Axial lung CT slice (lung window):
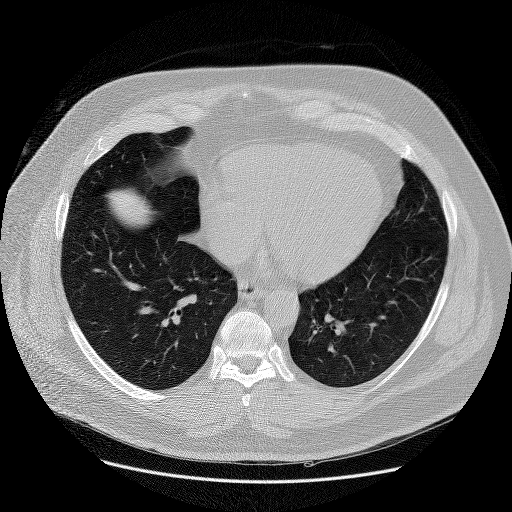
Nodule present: no